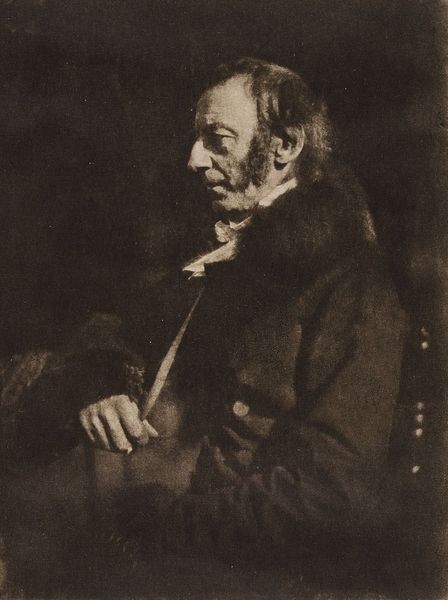
Titel: Spencer Joshua Alwyne Compton, 2. Marquis von Northampton
Künstler: David Octavius Hill
Standort: Hamburg
Institution: Museum für Kunst und Gewerbe Hamburg
Schlagwörter: mann, portrait, figur, person, papier, dichter, foto, fotografie, photographie, schriftsteller, autor, politiker, photo, staatsmann, lichtbild, historische, bildwerke, heliogravur, angewandte und bildende kunst, hessische systematik, porträt, persönlichkeit, porträtfotografie, porträtphotographie, hüftbild, heliogravüre, photogravüre, fotogravüre, alten mann, melancholie